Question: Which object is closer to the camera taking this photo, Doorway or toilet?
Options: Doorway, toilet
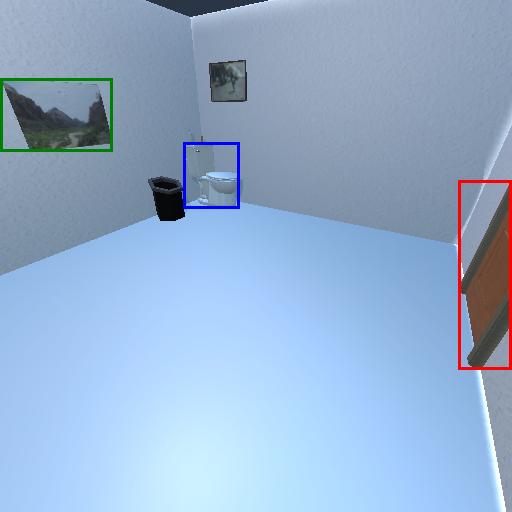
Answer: Doorway